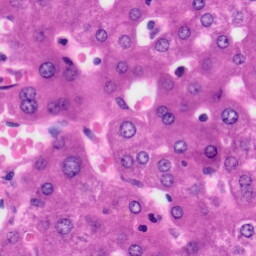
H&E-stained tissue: Liver